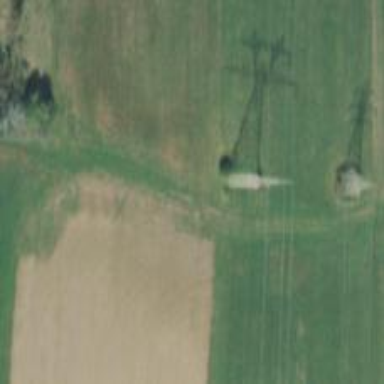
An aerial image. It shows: Lattice structure tower.